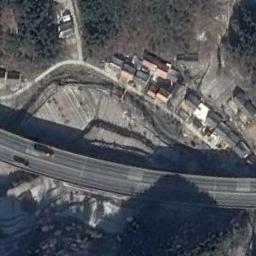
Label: freeway